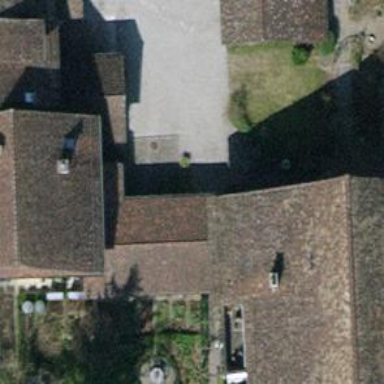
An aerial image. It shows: View of roof of building.